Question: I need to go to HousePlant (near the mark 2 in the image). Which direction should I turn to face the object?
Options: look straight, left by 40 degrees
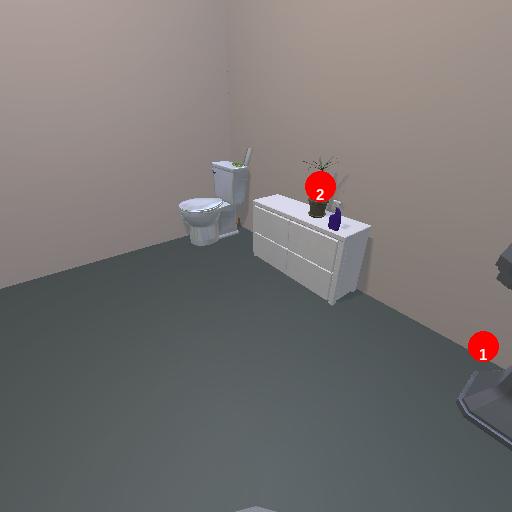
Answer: look straight